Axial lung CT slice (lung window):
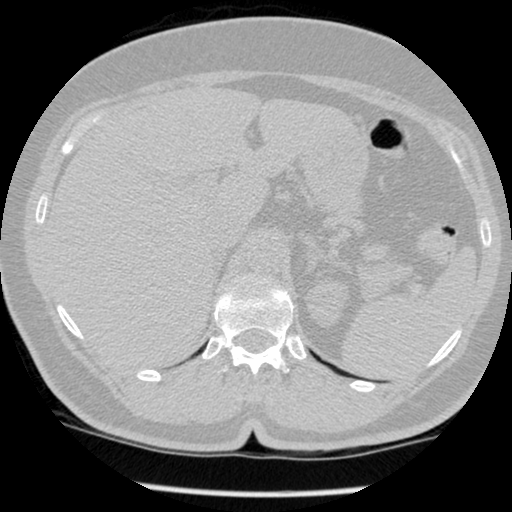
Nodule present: no